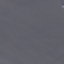
Land use / land cover class: SeaLake